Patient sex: M
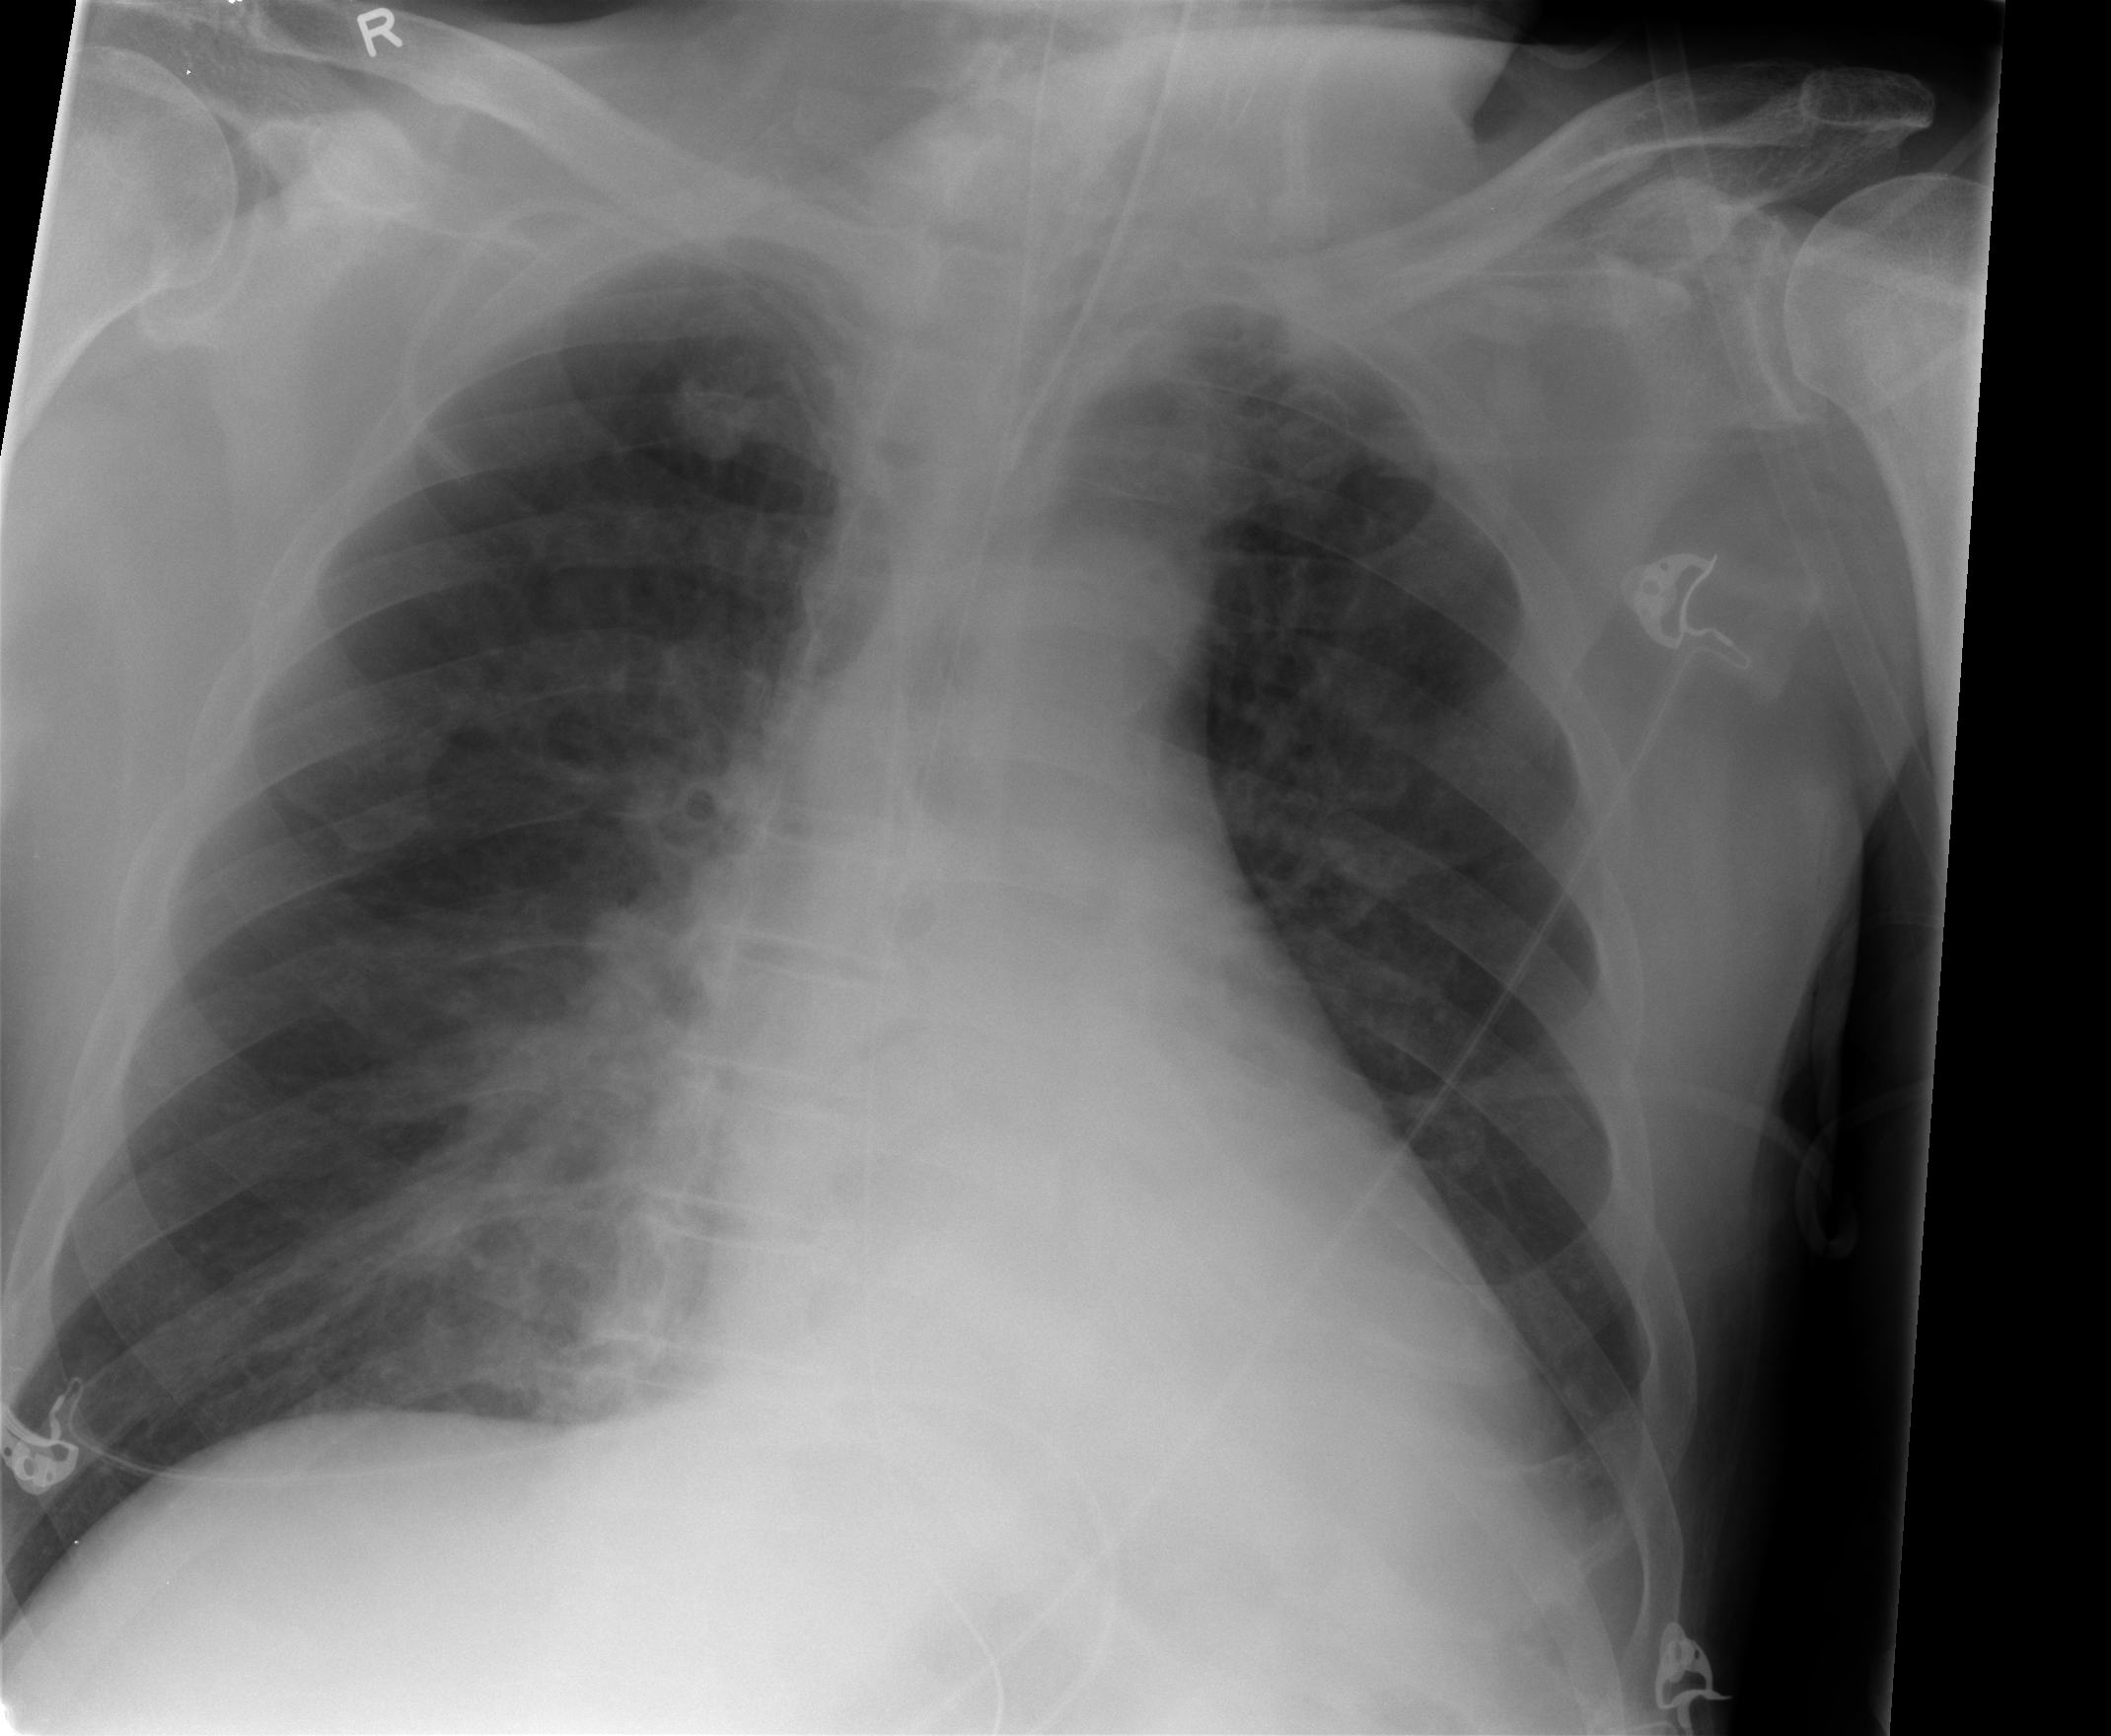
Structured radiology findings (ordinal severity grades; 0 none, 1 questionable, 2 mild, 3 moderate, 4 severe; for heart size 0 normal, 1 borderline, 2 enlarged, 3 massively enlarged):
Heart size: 2
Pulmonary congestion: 1
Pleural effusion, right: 0
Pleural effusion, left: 2
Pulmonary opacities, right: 0
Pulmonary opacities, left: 0
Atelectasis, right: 2
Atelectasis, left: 2